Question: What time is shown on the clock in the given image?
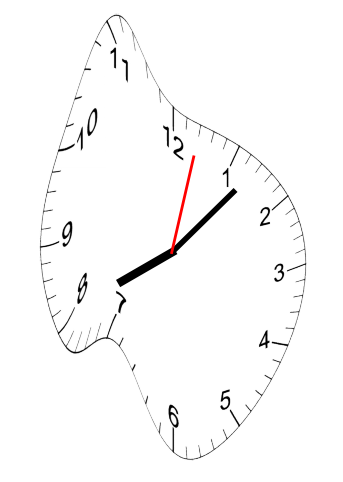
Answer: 08:07:02